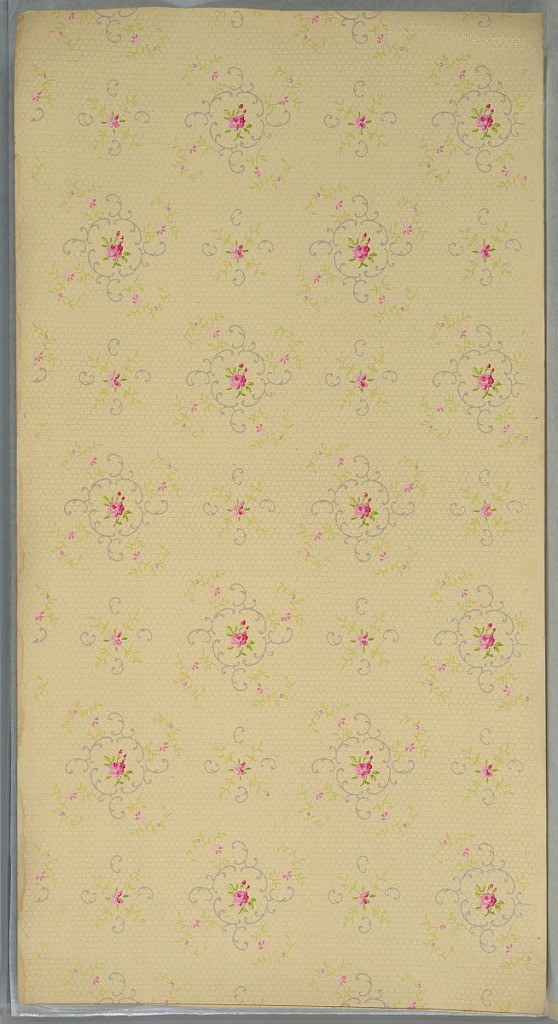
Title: Ceiling paper
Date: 1905–1915
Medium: Machine-printed paper, liquid mica
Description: Alternating large and medium floral and scroll medallions with floral vining. Background of white mica dot hexagonal grid. Beige ground. Printed in pinks, lilac, greens and white mica.